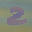
Label: 2